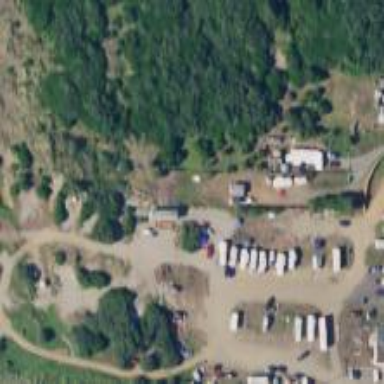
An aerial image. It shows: Caravan site for tourism.